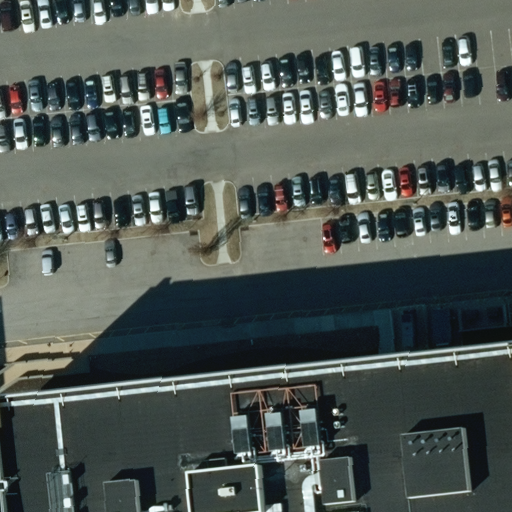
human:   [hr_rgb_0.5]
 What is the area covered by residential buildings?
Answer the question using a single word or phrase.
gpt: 0m2

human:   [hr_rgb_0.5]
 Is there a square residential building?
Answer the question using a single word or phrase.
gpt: no

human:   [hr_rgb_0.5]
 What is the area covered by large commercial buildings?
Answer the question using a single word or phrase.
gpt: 532m2

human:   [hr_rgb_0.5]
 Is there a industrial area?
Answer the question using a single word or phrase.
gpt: yes

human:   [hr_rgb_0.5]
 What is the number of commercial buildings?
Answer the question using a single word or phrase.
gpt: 1

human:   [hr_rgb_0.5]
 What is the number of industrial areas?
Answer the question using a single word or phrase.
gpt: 1

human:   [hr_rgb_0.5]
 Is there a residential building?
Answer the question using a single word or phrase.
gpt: no

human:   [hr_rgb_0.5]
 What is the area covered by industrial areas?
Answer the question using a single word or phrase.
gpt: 10623m2

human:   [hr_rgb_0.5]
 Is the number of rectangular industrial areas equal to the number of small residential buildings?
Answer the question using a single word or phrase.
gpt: no

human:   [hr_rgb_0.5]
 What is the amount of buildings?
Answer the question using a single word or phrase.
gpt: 1

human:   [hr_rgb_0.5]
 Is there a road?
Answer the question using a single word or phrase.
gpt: yes

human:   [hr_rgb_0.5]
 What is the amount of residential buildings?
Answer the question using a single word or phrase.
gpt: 0

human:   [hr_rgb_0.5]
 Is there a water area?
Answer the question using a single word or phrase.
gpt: no

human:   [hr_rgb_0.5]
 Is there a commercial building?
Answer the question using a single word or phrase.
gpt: yes

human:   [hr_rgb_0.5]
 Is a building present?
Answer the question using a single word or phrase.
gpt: yes

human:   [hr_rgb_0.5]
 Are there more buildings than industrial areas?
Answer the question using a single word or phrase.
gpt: no

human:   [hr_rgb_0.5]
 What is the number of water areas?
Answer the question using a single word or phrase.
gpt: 0

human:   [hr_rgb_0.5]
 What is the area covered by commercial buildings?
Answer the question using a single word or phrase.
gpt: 532m2

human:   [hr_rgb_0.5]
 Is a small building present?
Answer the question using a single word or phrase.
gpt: no

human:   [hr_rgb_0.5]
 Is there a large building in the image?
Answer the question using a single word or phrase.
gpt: yes

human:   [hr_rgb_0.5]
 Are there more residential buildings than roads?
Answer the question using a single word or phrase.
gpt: no

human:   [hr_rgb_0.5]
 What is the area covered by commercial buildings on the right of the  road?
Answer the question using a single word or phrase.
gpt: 532m2

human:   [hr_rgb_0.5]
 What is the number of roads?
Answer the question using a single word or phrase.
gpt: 1

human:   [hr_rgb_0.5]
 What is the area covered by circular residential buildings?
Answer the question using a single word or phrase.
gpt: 0m2

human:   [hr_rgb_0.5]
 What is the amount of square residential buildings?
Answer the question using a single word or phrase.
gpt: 0

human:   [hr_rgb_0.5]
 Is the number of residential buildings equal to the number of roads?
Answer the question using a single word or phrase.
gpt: no

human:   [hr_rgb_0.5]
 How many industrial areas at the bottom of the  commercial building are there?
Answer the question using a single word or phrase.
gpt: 0

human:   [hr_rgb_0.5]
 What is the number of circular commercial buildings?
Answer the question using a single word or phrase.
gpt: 0

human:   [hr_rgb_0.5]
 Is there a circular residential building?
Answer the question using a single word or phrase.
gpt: no

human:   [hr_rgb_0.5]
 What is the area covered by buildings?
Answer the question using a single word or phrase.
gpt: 532m2

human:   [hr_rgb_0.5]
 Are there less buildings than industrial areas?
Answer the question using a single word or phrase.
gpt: no

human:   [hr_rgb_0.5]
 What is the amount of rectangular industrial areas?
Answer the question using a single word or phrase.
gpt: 1

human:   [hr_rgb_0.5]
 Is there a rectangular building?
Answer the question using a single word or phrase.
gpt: yes

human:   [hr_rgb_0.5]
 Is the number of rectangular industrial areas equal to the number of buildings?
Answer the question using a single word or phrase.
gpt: yes

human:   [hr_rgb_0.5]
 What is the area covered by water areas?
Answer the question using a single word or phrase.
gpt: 0m2

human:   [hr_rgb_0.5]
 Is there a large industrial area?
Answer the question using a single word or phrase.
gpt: yes

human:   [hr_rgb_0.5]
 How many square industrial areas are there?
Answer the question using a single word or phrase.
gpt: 0

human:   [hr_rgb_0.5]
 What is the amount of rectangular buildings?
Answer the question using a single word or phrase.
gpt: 1

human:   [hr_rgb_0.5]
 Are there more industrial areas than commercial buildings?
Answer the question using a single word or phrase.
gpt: no

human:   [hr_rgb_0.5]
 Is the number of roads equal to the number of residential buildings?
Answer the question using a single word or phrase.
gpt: no

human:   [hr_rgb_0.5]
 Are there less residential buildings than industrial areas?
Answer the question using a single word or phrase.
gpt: yes

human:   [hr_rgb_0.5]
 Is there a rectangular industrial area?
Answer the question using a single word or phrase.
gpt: yes

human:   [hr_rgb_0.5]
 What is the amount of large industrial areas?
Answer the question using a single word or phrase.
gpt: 1

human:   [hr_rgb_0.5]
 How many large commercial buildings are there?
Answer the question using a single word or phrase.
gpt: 1

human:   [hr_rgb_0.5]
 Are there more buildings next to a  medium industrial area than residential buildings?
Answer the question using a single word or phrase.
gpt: no

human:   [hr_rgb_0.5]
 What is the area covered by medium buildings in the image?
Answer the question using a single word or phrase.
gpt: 0m2

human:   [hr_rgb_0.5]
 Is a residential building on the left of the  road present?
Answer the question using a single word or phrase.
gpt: no

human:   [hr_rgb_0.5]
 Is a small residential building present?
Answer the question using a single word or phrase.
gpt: no

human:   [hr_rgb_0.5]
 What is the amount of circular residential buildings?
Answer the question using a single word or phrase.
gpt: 0

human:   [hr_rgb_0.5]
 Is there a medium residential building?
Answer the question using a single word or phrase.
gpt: no

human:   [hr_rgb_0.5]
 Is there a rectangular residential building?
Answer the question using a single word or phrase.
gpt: no

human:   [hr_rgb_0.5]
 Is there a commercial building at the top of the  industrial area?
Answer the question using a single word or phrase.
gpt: no

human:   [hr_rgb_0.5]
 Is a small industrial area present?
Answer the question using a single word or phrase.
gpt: no

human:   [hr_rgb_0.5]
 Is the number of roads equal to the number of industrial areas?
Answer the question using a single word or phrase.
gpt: yes

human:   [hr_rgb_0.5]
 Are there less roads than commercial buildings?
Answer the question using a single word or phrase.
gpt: no

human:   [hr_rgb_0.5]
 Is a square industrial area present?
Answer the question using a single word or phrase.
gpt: no

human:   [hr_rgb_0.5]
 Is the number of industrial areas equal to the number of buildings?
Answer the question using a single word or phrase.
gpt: yes

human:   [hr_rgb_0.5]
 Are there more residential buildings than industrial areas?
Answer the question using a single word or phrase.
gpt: no

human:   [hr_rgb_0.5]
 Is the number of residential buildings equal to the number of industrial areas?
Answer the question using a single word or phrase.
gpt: no

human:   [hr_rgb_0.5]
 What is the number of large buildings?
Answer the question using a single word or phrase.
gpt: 1

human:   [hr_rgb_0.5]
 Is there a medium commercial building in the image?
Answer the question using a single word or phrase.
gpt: no

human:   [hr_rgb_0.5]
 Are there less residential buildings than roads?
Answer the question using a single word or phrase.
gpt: yes

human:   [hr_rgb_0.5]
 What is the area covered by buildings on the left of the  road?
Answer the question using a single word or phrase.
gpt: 0m2

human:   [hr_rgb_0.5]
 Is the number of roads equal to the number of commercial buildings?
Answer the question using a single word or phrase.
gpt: yes